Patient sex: M
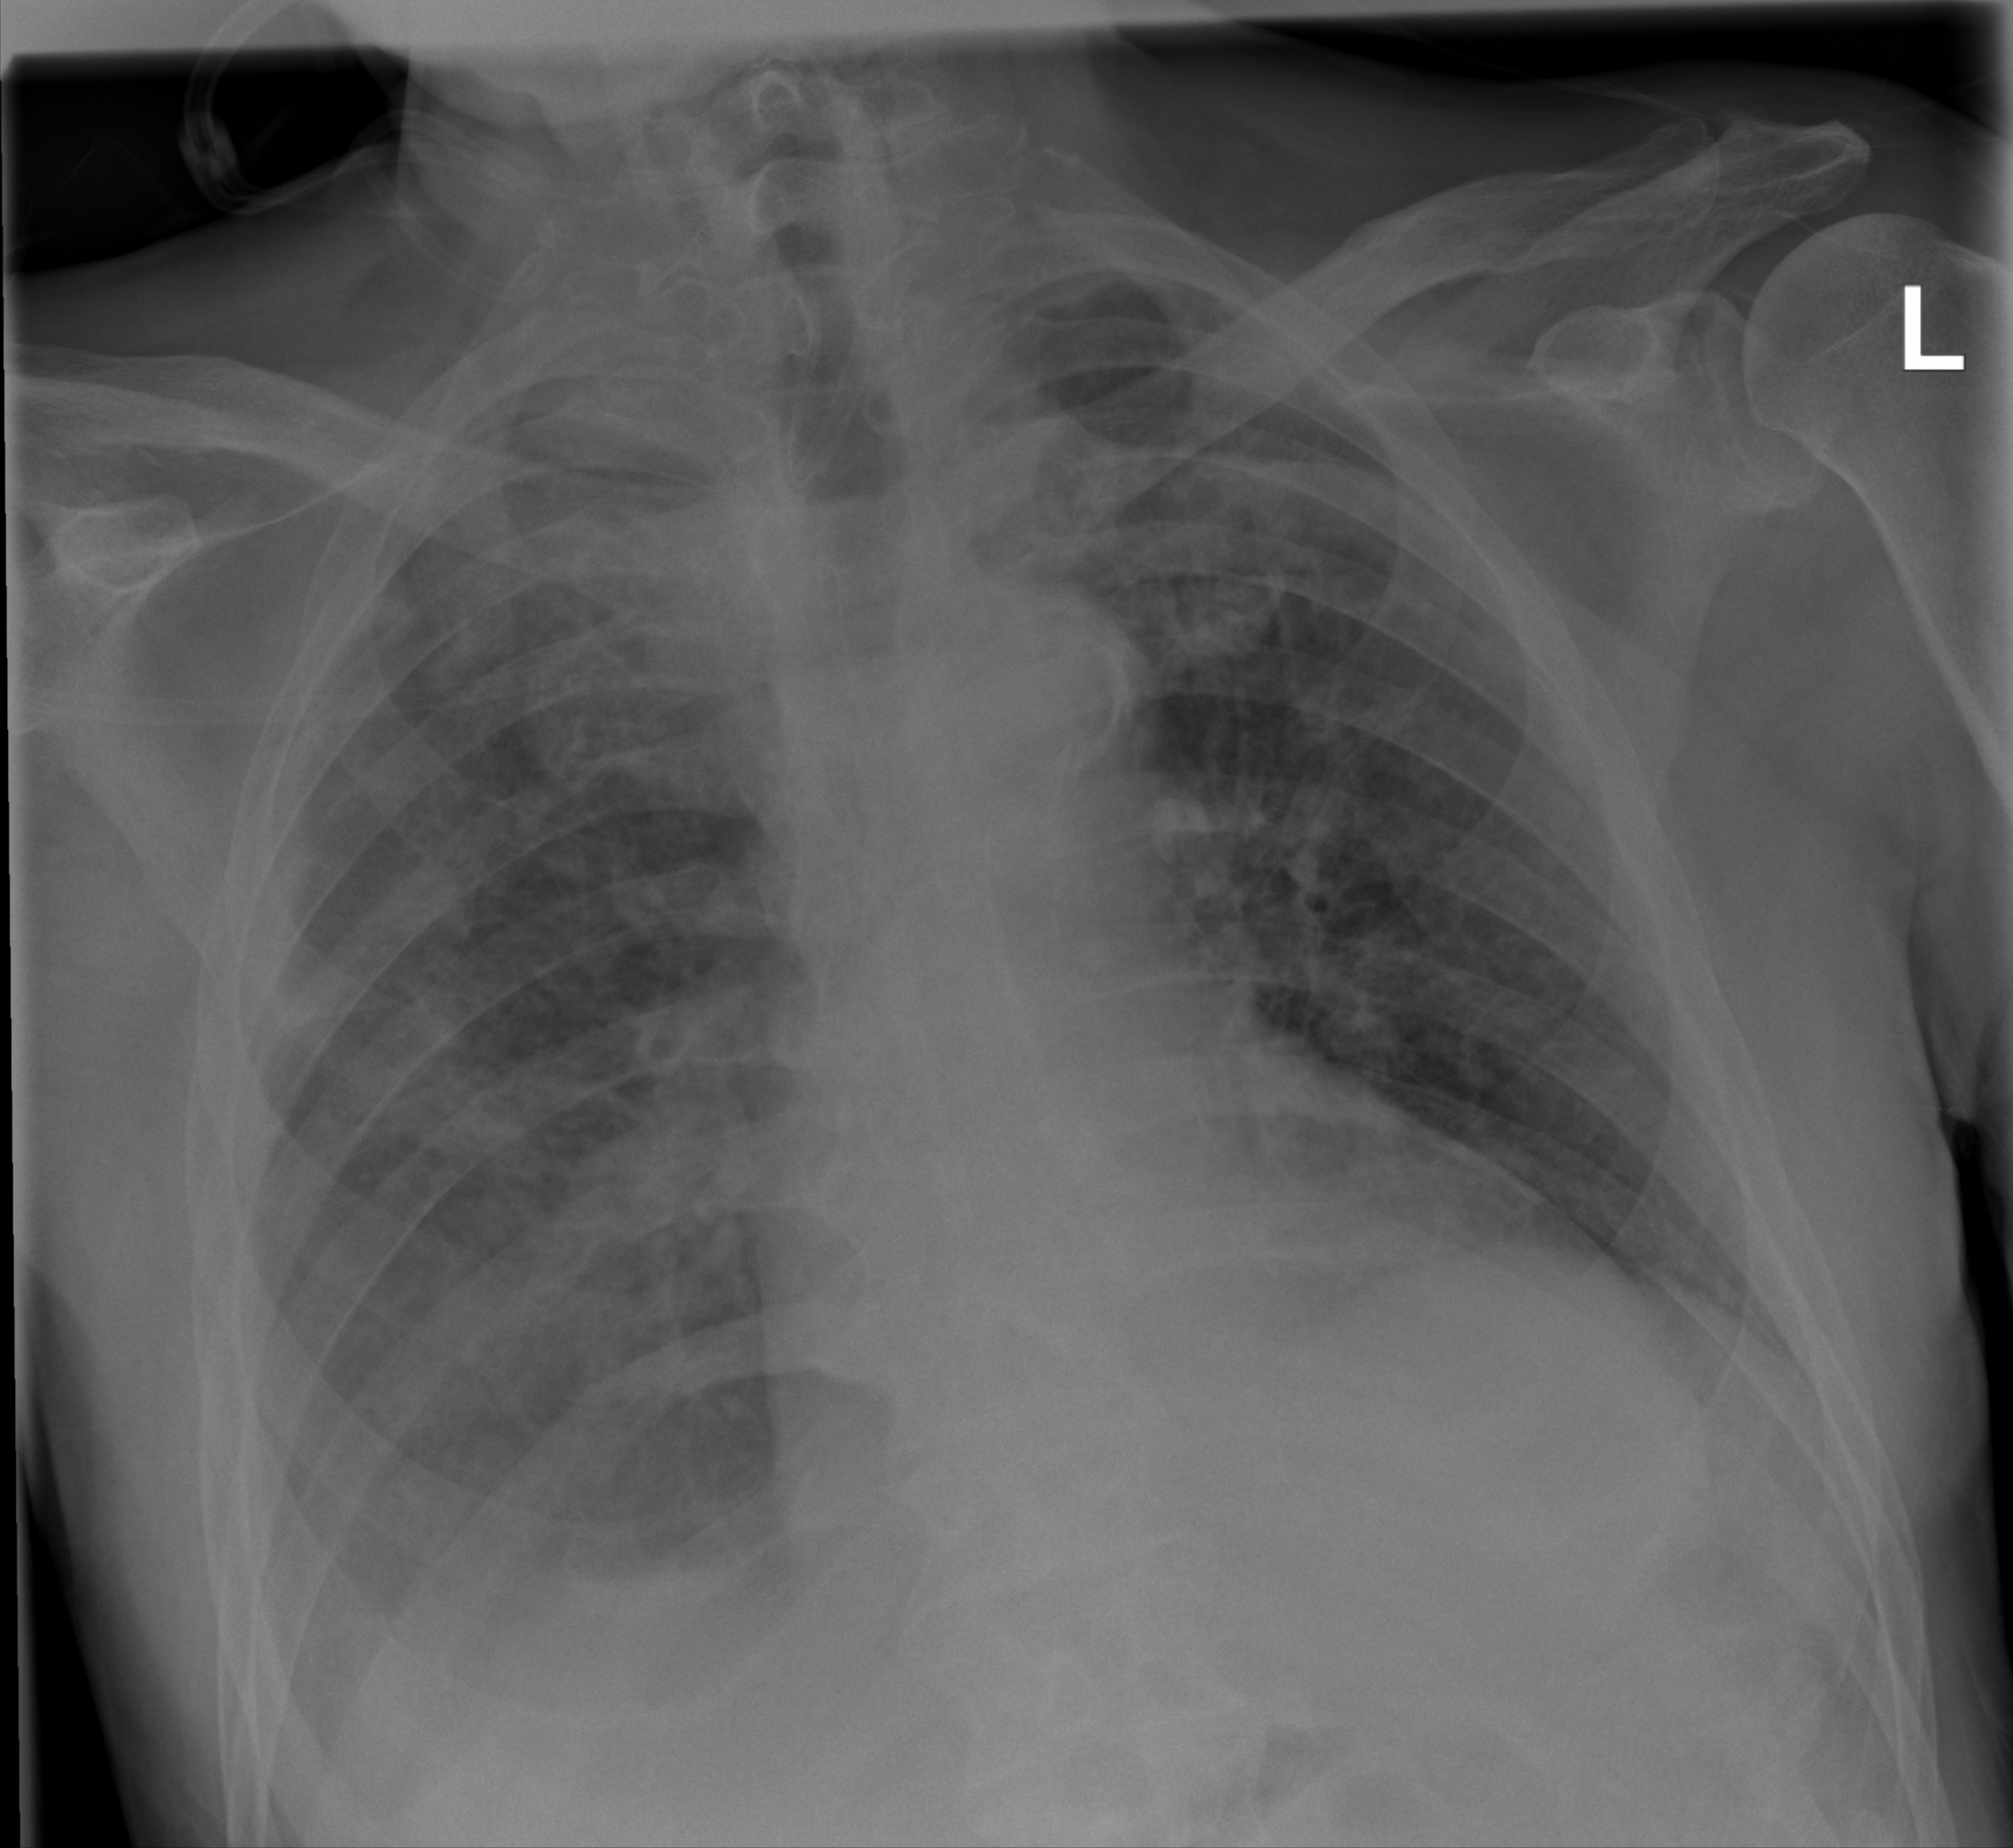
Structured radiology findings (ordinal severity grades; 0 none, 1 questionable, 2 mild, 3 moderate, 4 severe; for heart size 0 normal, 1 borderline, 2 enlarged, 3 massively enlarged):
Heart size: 1
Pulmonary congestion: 2
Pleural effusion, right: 2
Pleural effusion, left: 0
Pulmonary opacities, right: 2
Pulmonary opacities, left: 2
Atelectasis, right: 2
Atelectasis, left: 0